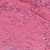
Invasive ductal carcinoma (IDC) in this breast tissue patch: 0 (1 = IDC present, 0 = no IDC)